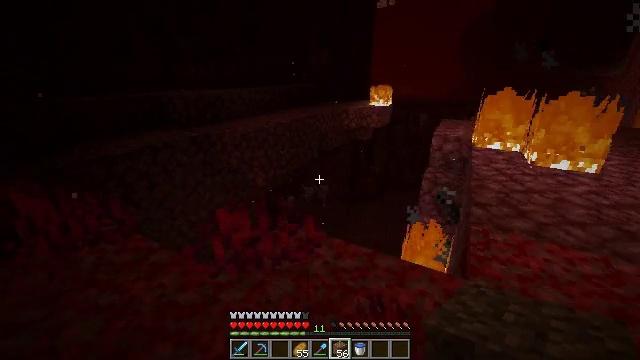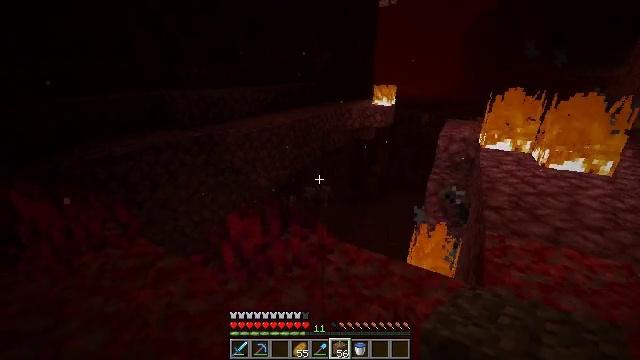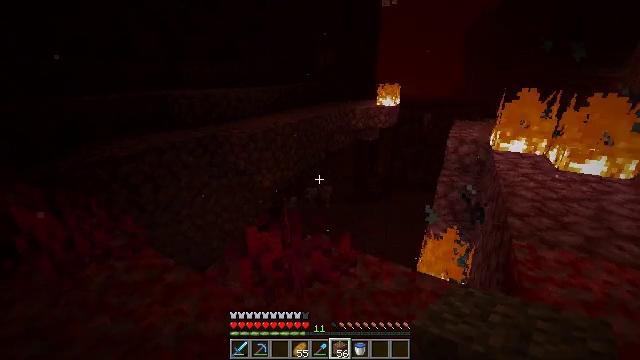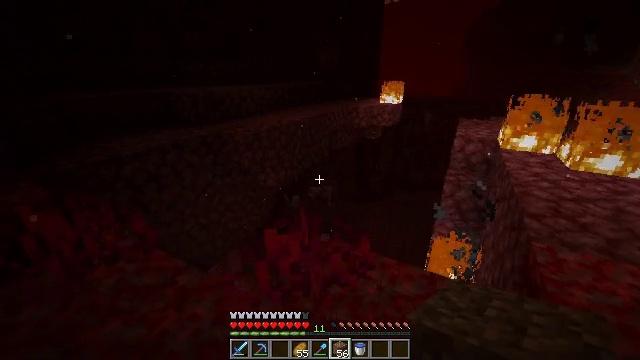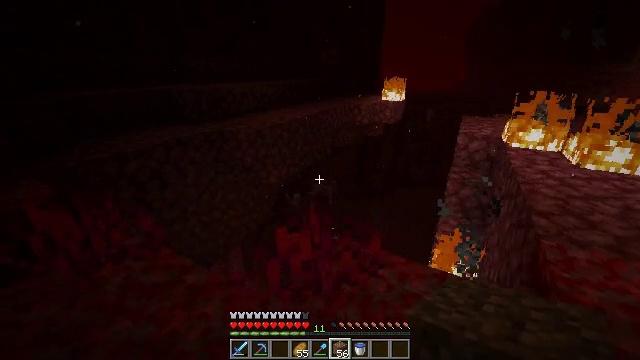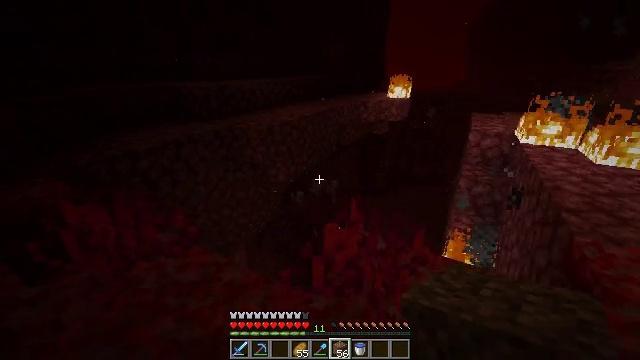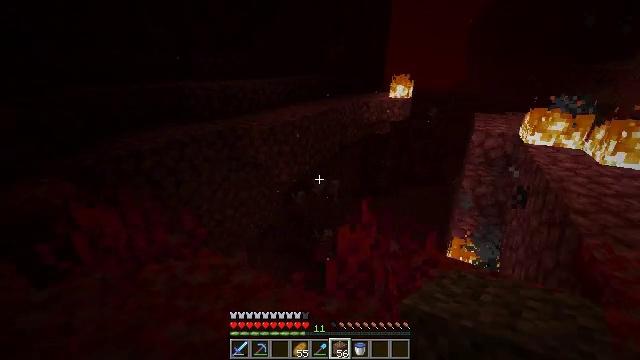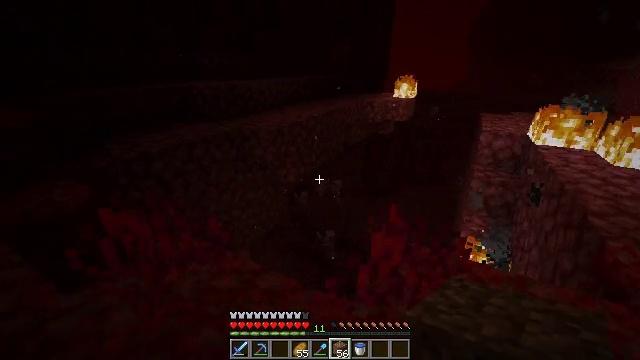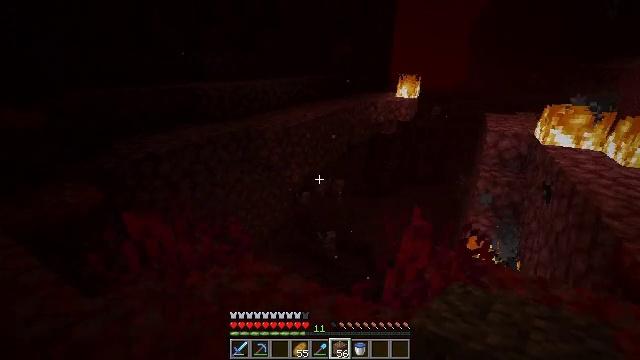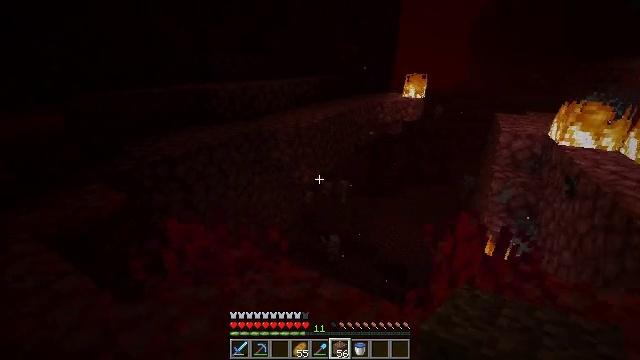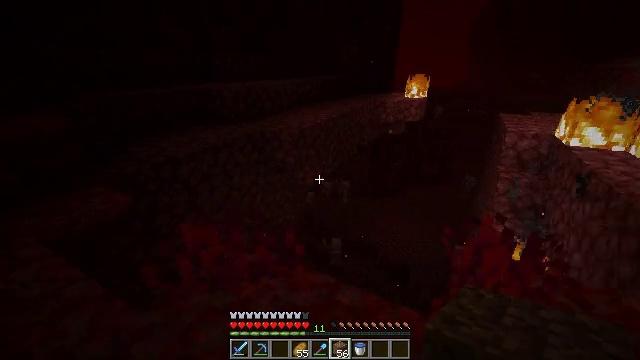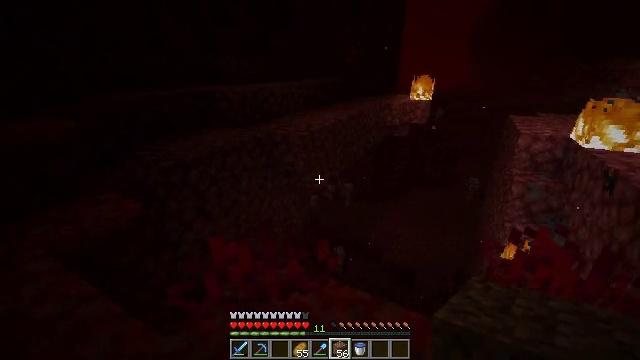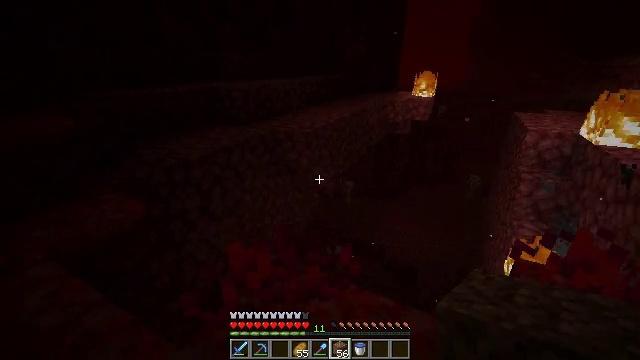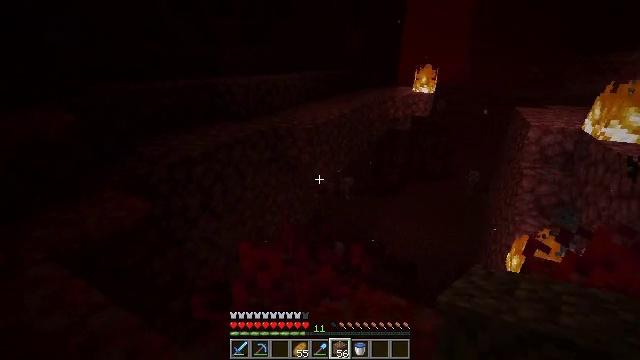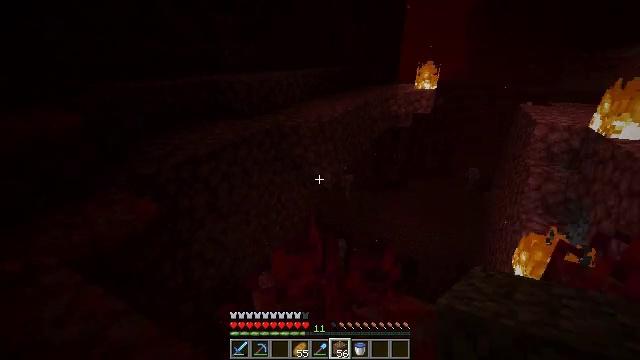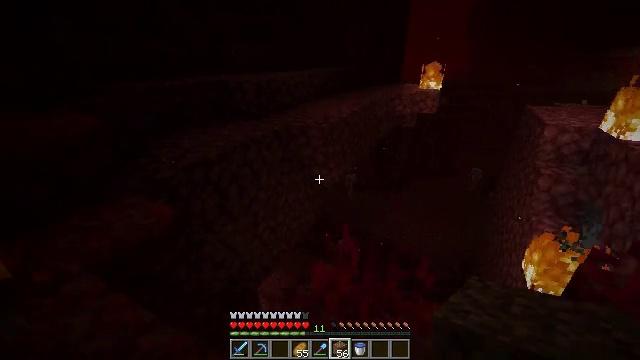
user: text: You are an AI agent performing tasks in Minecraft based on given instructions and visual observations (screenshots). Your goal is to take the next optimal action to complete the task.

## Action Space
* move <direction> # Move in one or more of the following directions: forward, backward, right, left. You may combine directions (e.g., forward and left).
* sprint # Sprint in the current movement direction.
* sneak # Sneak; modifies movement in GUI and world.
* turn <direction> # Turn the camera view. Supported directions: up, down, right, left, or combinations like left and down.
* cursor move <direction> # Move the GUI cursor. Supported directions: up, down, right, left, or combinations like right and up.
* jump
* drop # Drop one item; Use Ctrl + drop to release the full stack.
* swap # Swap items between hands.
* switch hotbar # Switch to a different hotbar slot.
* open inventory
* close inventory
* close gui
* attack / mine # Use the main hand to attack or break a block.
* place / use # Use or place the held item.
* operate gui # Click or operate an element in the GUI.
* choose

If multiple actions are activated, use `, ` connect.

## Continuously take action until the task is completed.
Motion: motion action
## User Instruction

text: Mine the bone block found in fossils.
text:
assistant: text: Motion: move forward and move left
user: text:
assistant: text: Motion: move forward and move left
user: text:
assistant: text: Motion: move left
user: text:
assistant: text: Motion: move left
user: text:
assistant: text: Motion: move left
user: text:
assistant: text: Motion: move left
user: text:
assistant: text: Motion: move left
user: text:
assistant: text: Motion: move left
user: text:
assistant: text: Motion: move forward and move left
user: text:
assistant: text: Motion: move forward and move left
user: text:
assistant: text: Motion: move forward and move left
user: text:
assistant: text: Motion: move forward and move left
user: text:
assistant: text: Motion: move left
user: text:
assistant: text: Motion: move left
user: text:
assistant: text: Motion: move left
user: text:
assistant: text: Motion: move left
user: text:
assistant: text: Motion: move left
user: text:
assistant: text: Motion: move left
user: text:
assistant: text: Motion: move left
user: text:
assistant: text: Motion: move left
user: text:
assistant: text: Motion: move left
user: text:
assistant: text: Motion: move left
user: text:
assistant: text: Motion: move left
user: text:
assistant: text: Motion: move left
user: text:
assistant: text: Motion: move forward and move left
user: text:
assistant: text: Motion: move forward and move left
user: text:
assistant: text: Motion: move forward and move left
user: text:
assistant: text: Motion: move forward and move left
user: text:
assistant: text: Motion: move forward and move left
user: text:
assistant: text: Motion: move forward